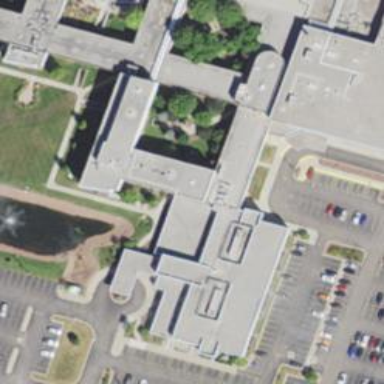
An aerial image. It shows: Healthcare clinic is depicted in the image.